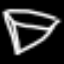
Label: diamond